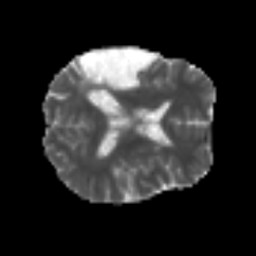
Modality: MD
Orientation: axial
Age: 66
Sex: male
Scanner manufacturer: siemens
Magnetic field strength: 3 T
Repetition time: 5.6 s
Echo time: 0.082 s